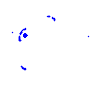
Particle: electron